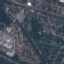
Land use / land cover: Residential